Aerial crown-view tile of a tropical tree (Barro Colorado Island, Panama), acquired 20250616:
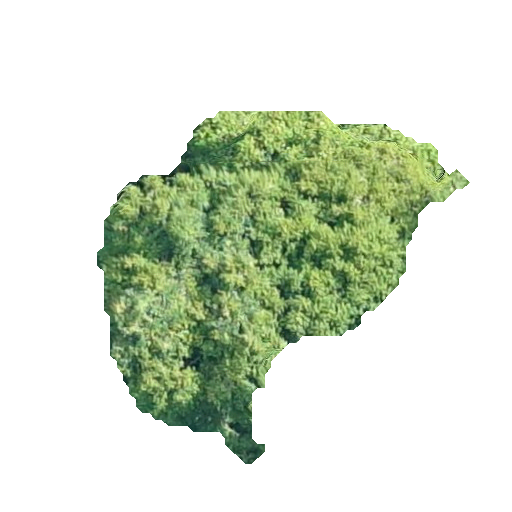
Species: Protium stevensonii
GBIF accepted scientific name: Tetragastris panamensis
Crown area: 107.955 m²